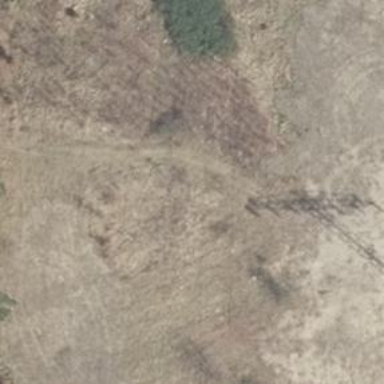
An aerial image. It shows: Abandoned historic power tower.